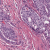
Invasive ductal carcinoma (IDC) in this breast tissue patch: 1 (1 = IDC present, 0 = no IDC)